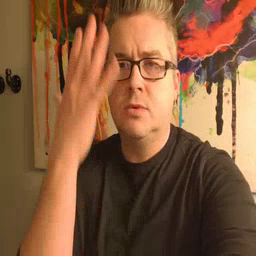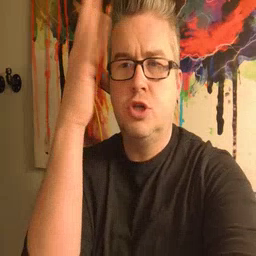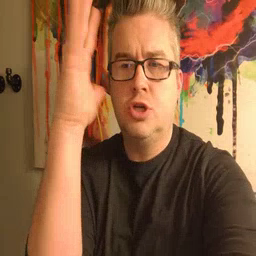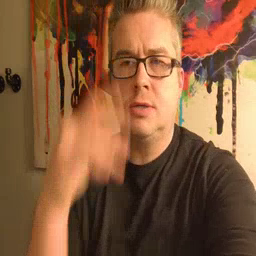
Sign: tree